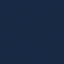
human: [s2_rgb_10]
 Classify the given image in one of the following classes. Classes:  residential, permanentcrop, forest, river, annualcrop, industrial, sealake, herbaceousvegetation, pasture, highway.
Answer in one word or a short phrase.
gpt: SeaLake